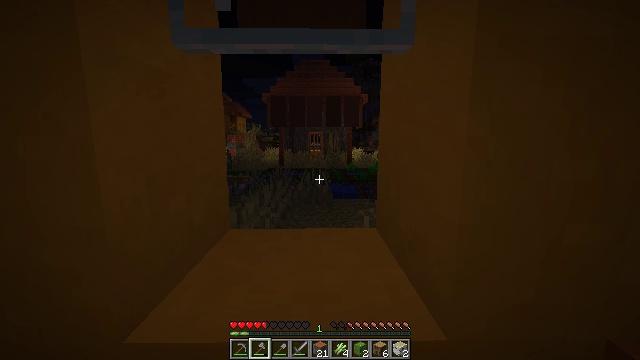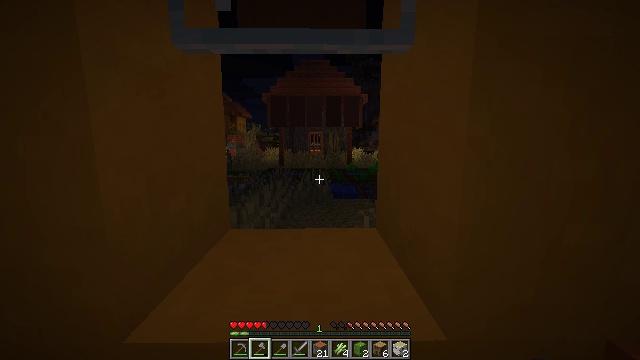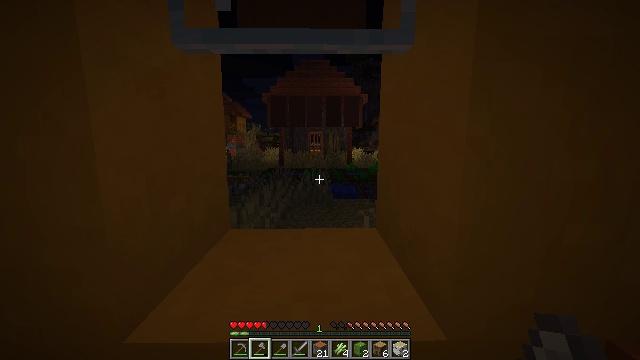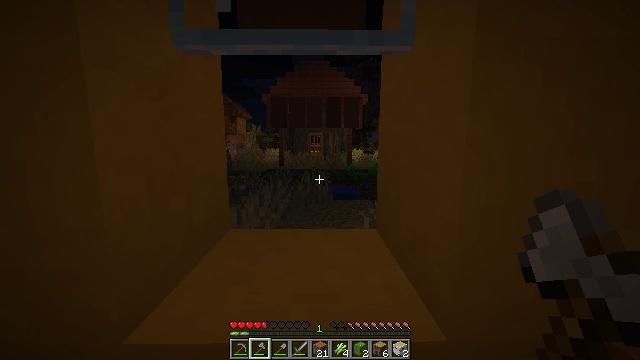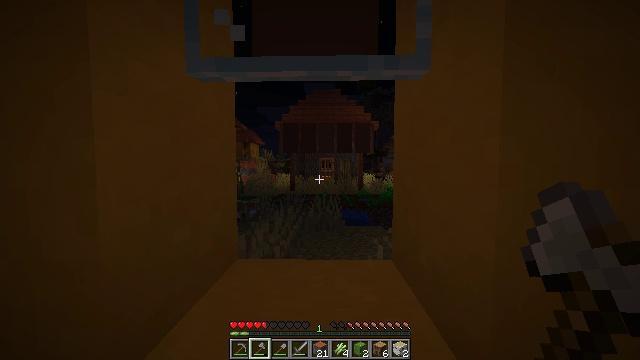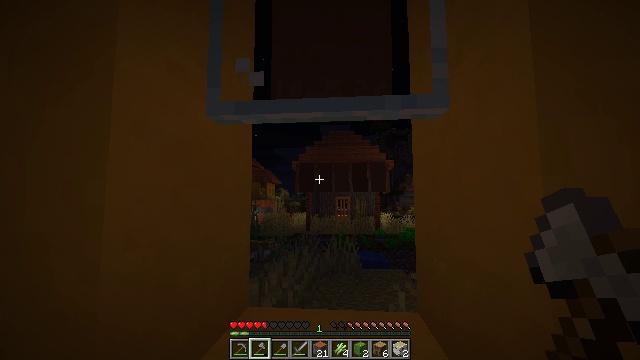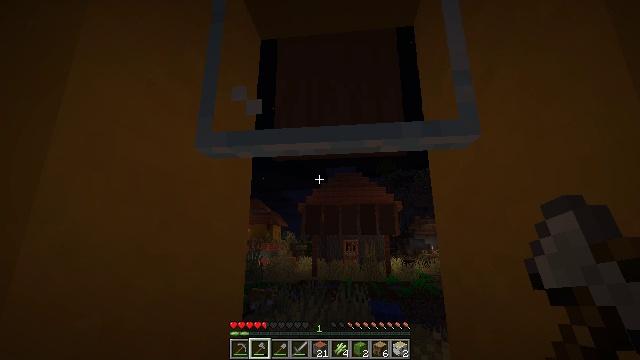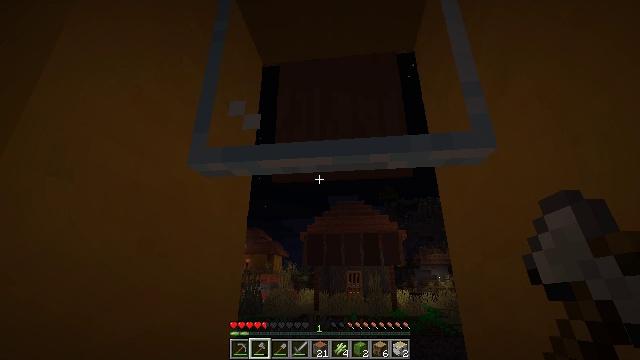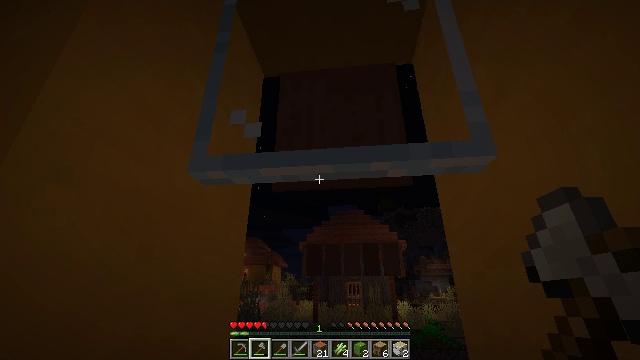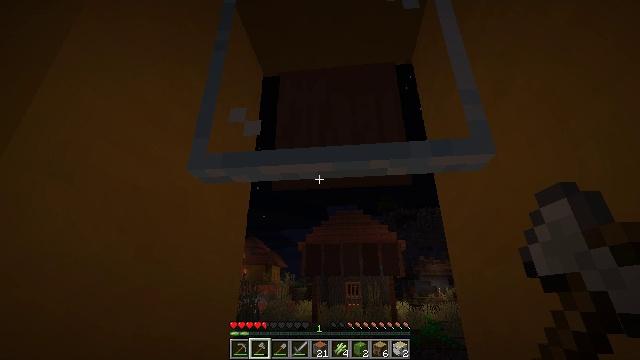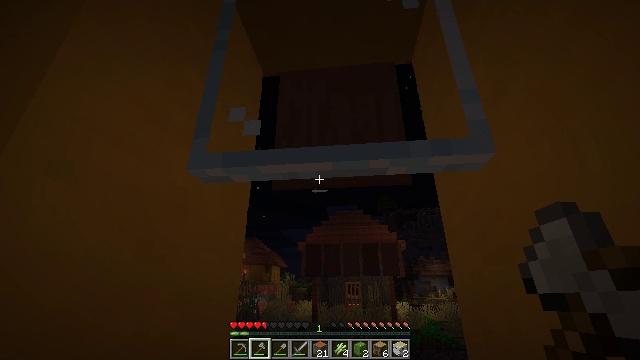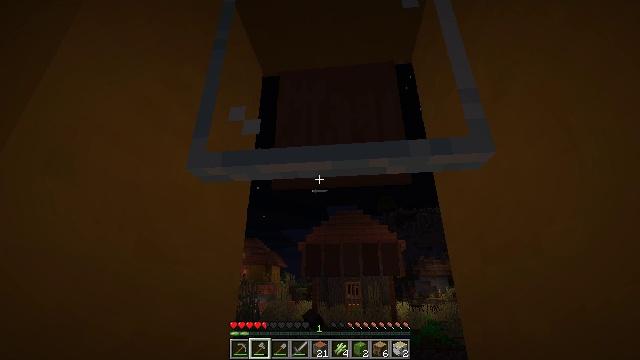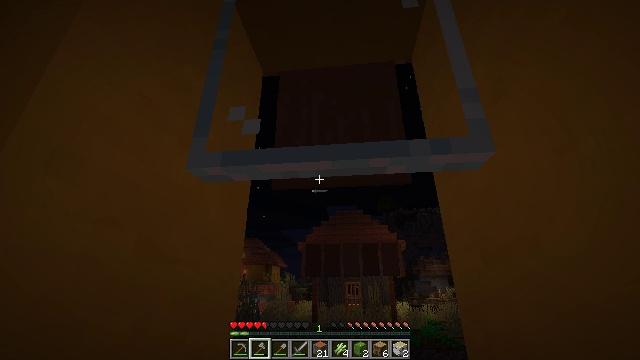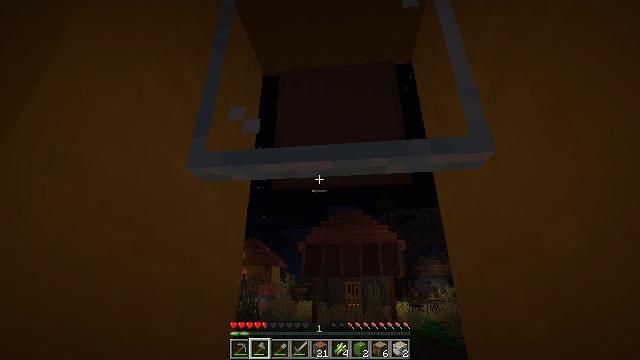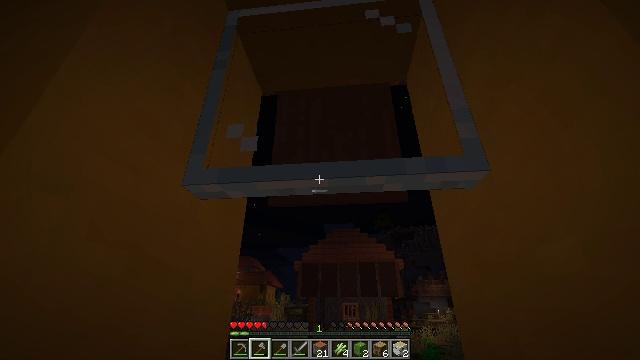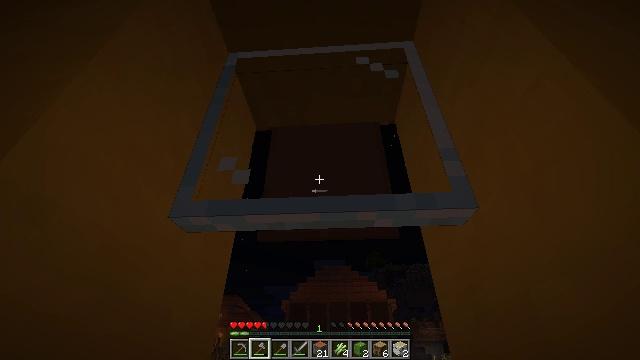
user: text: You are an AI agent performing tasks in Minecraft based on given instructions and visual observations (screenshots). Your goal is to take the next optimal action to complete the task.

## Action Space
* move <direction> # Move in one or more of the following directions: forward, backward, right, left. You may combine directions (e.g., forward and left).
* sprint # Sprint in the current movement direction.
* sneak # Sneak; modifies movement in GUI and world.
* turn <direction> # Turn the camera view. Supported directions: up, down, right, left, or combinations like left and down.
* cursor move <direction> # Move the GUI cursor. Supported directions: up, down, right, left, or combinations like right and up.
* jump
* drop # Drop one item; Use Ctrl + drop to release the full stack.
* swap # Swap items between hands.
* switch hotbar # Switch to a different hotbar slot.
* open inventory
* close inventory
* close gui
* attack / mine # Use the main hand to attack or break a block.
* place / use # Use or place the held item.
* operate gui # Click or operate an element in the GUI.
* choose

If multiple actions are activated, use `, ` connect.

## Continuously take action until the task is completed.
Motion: motion action
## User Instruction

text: Collect fragments by breaking the glass pane.
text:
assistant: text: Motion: no_op
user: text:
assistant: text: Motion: no_op
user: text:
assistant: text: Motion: no_op
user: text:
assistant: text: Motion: move forward, turn left and up
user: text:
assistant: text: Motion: move forward, turn left and up
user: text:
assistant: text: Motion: move forward, turn left and up
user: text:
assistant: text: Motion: turn up
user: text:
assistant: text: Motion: turn up
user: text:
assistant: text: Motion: no_op
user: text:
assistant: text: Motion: attack / mine
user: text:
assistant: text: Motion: attack / mine
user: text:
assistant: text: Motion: attack / mine
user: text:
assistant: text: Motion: no_op
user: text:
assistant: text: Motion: turn up
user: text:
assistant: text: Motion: turn right and up
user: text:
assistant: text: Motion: turn right and up
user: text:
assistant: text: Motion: no_op
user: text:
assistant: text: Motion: attack / mine
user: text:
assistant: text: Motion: attack / mine
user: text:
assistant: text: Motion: attack / mine
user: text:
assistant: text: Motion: attack / mine
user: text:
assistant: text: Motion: attack / mine
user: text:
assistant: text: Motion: attack / mine
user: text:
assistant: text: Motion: attack / mine
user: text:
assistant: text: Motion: attack / mine
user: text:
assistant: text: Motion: attack / mine
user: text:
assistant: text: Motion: attack / mine
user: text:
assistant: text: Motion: attack / mine
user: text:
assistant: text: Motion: attack / mine
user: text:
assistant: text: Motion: attack / mine